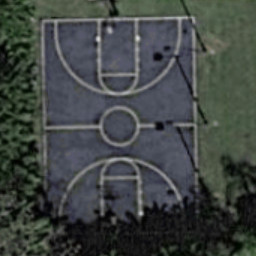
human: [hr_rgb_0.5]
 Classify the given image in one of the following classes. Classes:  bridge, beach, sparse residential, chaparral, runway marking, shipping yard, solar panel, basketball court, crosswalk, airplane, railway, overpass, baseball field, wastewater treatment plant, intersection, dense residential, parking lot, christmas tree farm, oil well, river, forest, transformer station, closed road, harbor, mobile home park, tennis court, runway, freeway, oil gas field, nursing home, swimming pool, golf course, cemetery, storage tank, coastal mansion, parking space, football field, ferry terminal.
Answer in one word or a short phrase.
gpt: basketball court